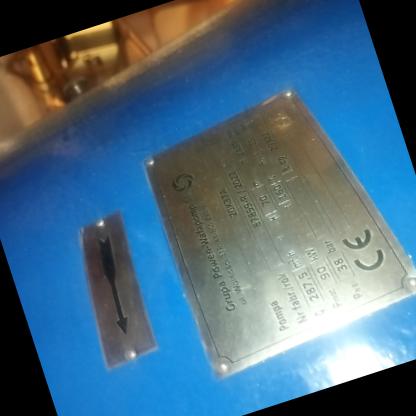
Klasa: tabliczka-znamionowa